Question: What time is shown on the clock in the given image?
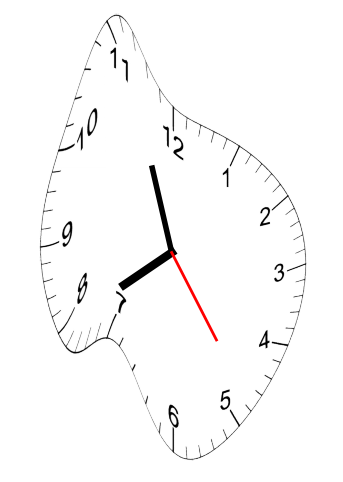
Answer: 07:56:24